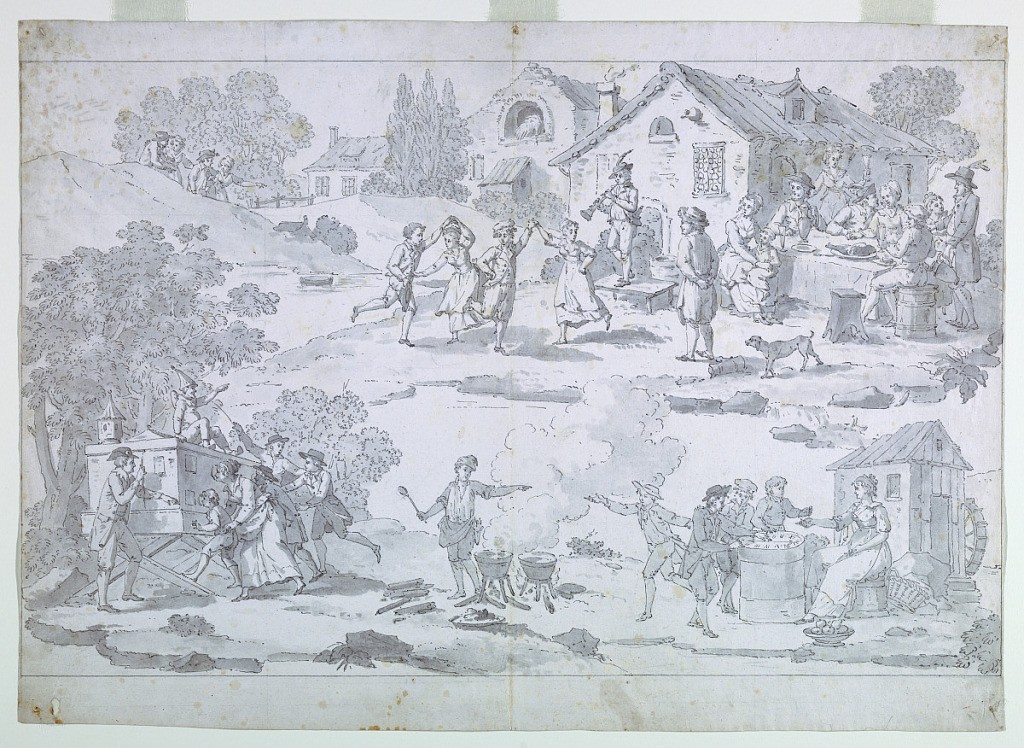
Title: Cartoon for cotton printing: The Country Feast [La Fête Champêtre]
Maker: Petitpierre & Compe., (Nantes, France, founded 1770
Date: ca. 1805
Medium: Pen and Ink with gray wash on white paper
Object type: Drawing
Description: The scenes show children taking part in county entertainments: at the top, a group dance to a piper, while adults partake of refreshments at a table nearby. Below, to the left children and adults view a peep-show; at center a chestnut vendor; and at right youths play a clock-game, attended by a woman near a small mill.